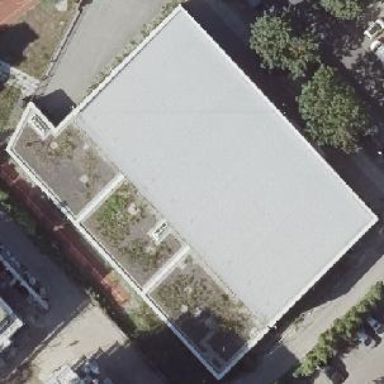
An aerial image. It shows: Sports hall building on leisure land.